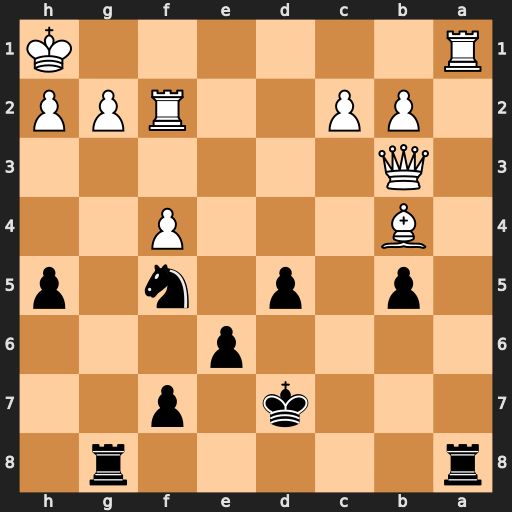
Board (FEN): r5r1/3k1p2/4p3/1p1p1n1p/1B3P2/1Q6/1PP2RPP/R6K
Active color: b
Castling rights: -
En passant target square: -
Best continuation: Rxa1+ Be1 Rxe1+ Rf1 Rxf1#